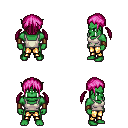
a pixel art fantasy rpg character, male body template, orc, green skin, white pirate shirt, gold greaves, pink twin-tailed hairstyle, leather bracers, four views (front, back, left, right), 2x2 character sprite sheet, small pixel art, hard edges, no anti-aliasing